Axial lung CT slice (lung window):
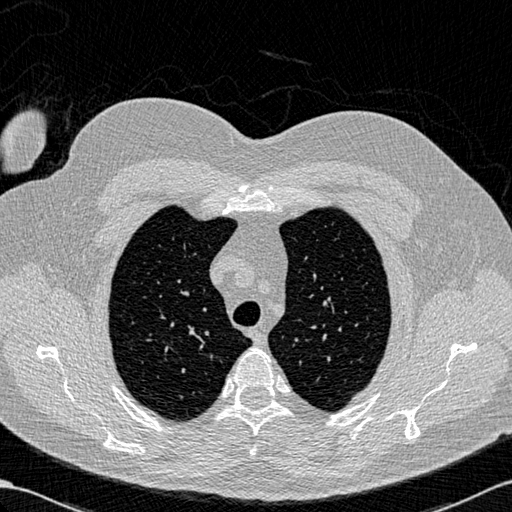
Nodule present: no